Question: My first App is released. Am quite confused with what iTunes Connect is displaying. Can someone please help me interpret the data?
When we open 'manage your apps', there is a graph like this

It says 5 for Oct 4th and 31 for Oct 5th. What does this mean? Does the 31 on Oct 5th include the 5 on Oct 4th (is it cumulative)? Or should I calculate the 'total app downloads' as 5+31 = 36 so far?
ALso, in the 'top markets' table below, it shows some countries and then shows +1,+4,+8 etc. What are these? For example '+1 in Venezuela' -> does this mean 1 'new' download (not accounting for how many have already been already downloaded the previous days from this country) in Venezuela on the particular day of Oct 5th, or is it cumulative (i.e. sum total of all downloads since the beginning in the country Venezuela for the App)?
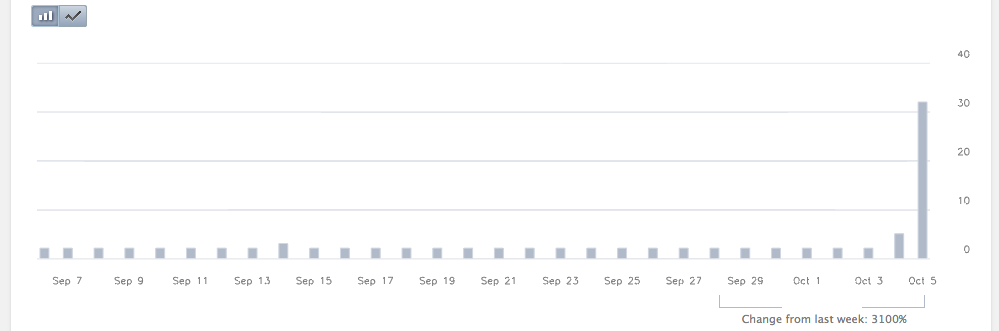
Answer: the count is not cumulative, it showing the downloads of each day. That means you have 5 downloads on 4th Oct and 31 downloads on 5th Oct that makes total of 36 downloads.
Also +1, +4, +8 etc its showing the change in the number from last week, so currently this number will be same as number written to left because you have zero downloads for last week.
As time pass your these number will you understand more about that.